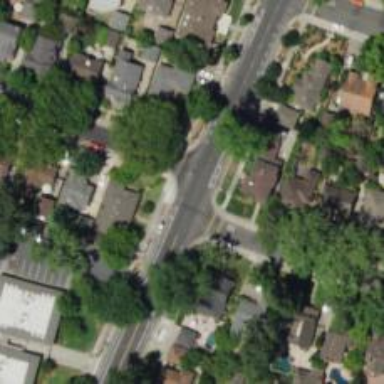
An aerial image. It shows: Uncontrolled crossing on footway.